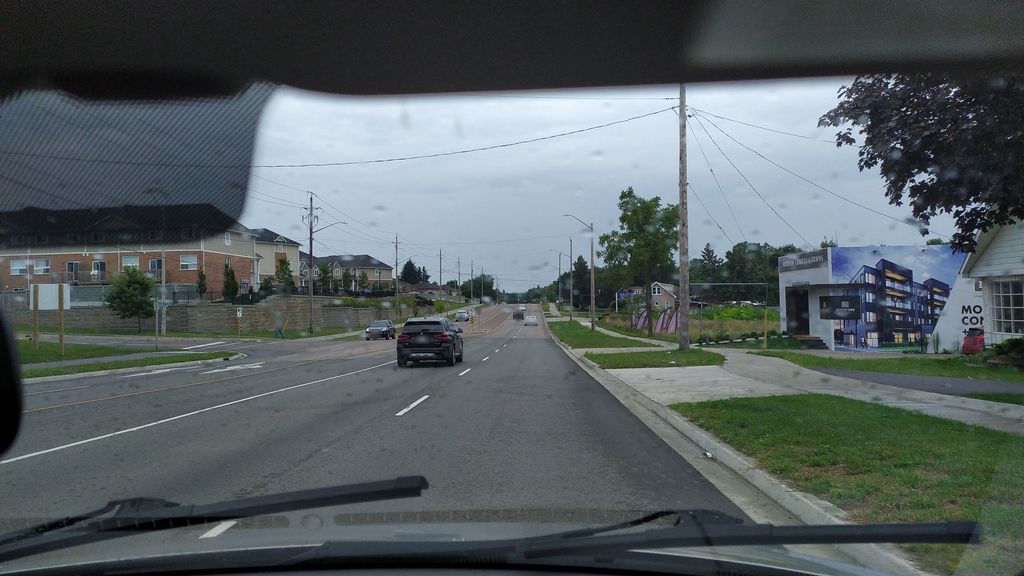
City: kitchener-waterloo